Question: I'm having some issues with AirPlay. The thing is, I'm developing with the ATV3, and my TV set supports 1080p. But when I start screen mirroring and receive the new instance of UIScreen, the bounds and the applicationFrame are both giving me a 720p resolution.
But it gets weird when I actually moved the subviews to a negative value, and the whole screen gets covered. So, technically my iPhone is streaming at 1080p, but the bounds returned by the UIScreen are underscanned.
I've tried modifying the 'overscanCompensation' before getting the bounds or the applicationFrame (tried both with all 3 'overscanCompensation' values available) but I'm still getting the same result.
Here is a picture of what I'm getting (sorry, it's the worst picture in the planet, I know, but I was using my phone to stream the image to the ATV :) )

Red view is the 720p reported by 'bounds'.
It gets even weirder when I actually try this out in my ATV2 (it is supposedly limited to 720p even if it supports 1080p) and the result is .
Anyway, if someone knows the method to get the screen display to avoid putting a settings view in my app, I'll really appreciate it.
Thanks in advance :)
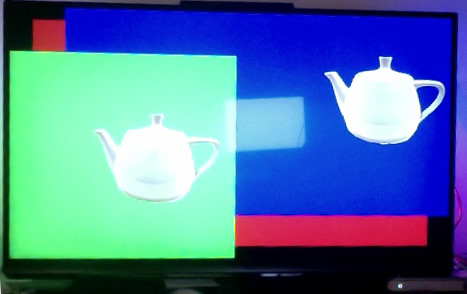
Answer: The setting that works best for most TVs is:
'''
externalScreen.overscanCompensation = UIScreenOverscanCompensationInsetBounds | UIScreenOverscanCompensationInsetApplicationFrame; // this is the same as setting it to 3
'''
Just setting it to UIScreenOverscanCompensationInsetApplicationFrame can cause misalignment of the UIWindow contents.
3 is a bitmask of UIScreenOverscanCompensationInsetBounds(1) and UIScreenOverscanCompensationInsetApplicationFrame(2) for those wondering where that number comes from and why it works.